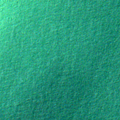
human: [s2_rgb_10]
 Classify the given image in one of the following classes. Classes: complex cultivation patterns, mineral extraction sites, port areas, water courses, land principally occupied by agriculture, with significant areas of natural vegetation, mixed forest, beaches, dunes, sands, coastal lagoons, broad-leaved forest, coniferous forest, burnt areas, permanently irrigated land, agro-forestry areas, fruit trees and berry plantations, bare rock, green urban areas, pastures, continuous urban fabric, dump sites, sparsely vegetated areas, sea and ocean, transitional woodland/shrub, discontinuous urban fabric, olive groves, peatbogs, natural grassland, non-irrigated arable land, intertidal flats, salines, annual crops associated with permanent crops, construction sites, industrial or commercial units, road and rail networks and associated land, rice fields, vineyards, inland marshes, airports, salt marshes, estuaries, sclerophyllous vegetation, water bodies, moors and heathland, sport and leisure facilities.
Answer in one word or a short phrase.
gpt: sea and ocean